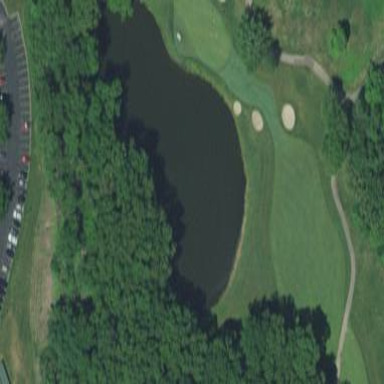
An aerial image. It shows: Water hazard in golf course. The hazard is natural water feature.